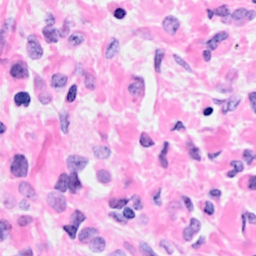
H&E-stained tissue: Breast